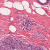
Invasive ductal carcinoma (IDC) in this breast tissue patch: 0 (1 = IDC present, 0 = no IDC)